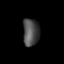
Tissue: prostate
Cell type: T cells
Senescence score: 0.7356
Nuclear area (px): 445
Mean DAPI intensity: 75.775